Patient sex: M
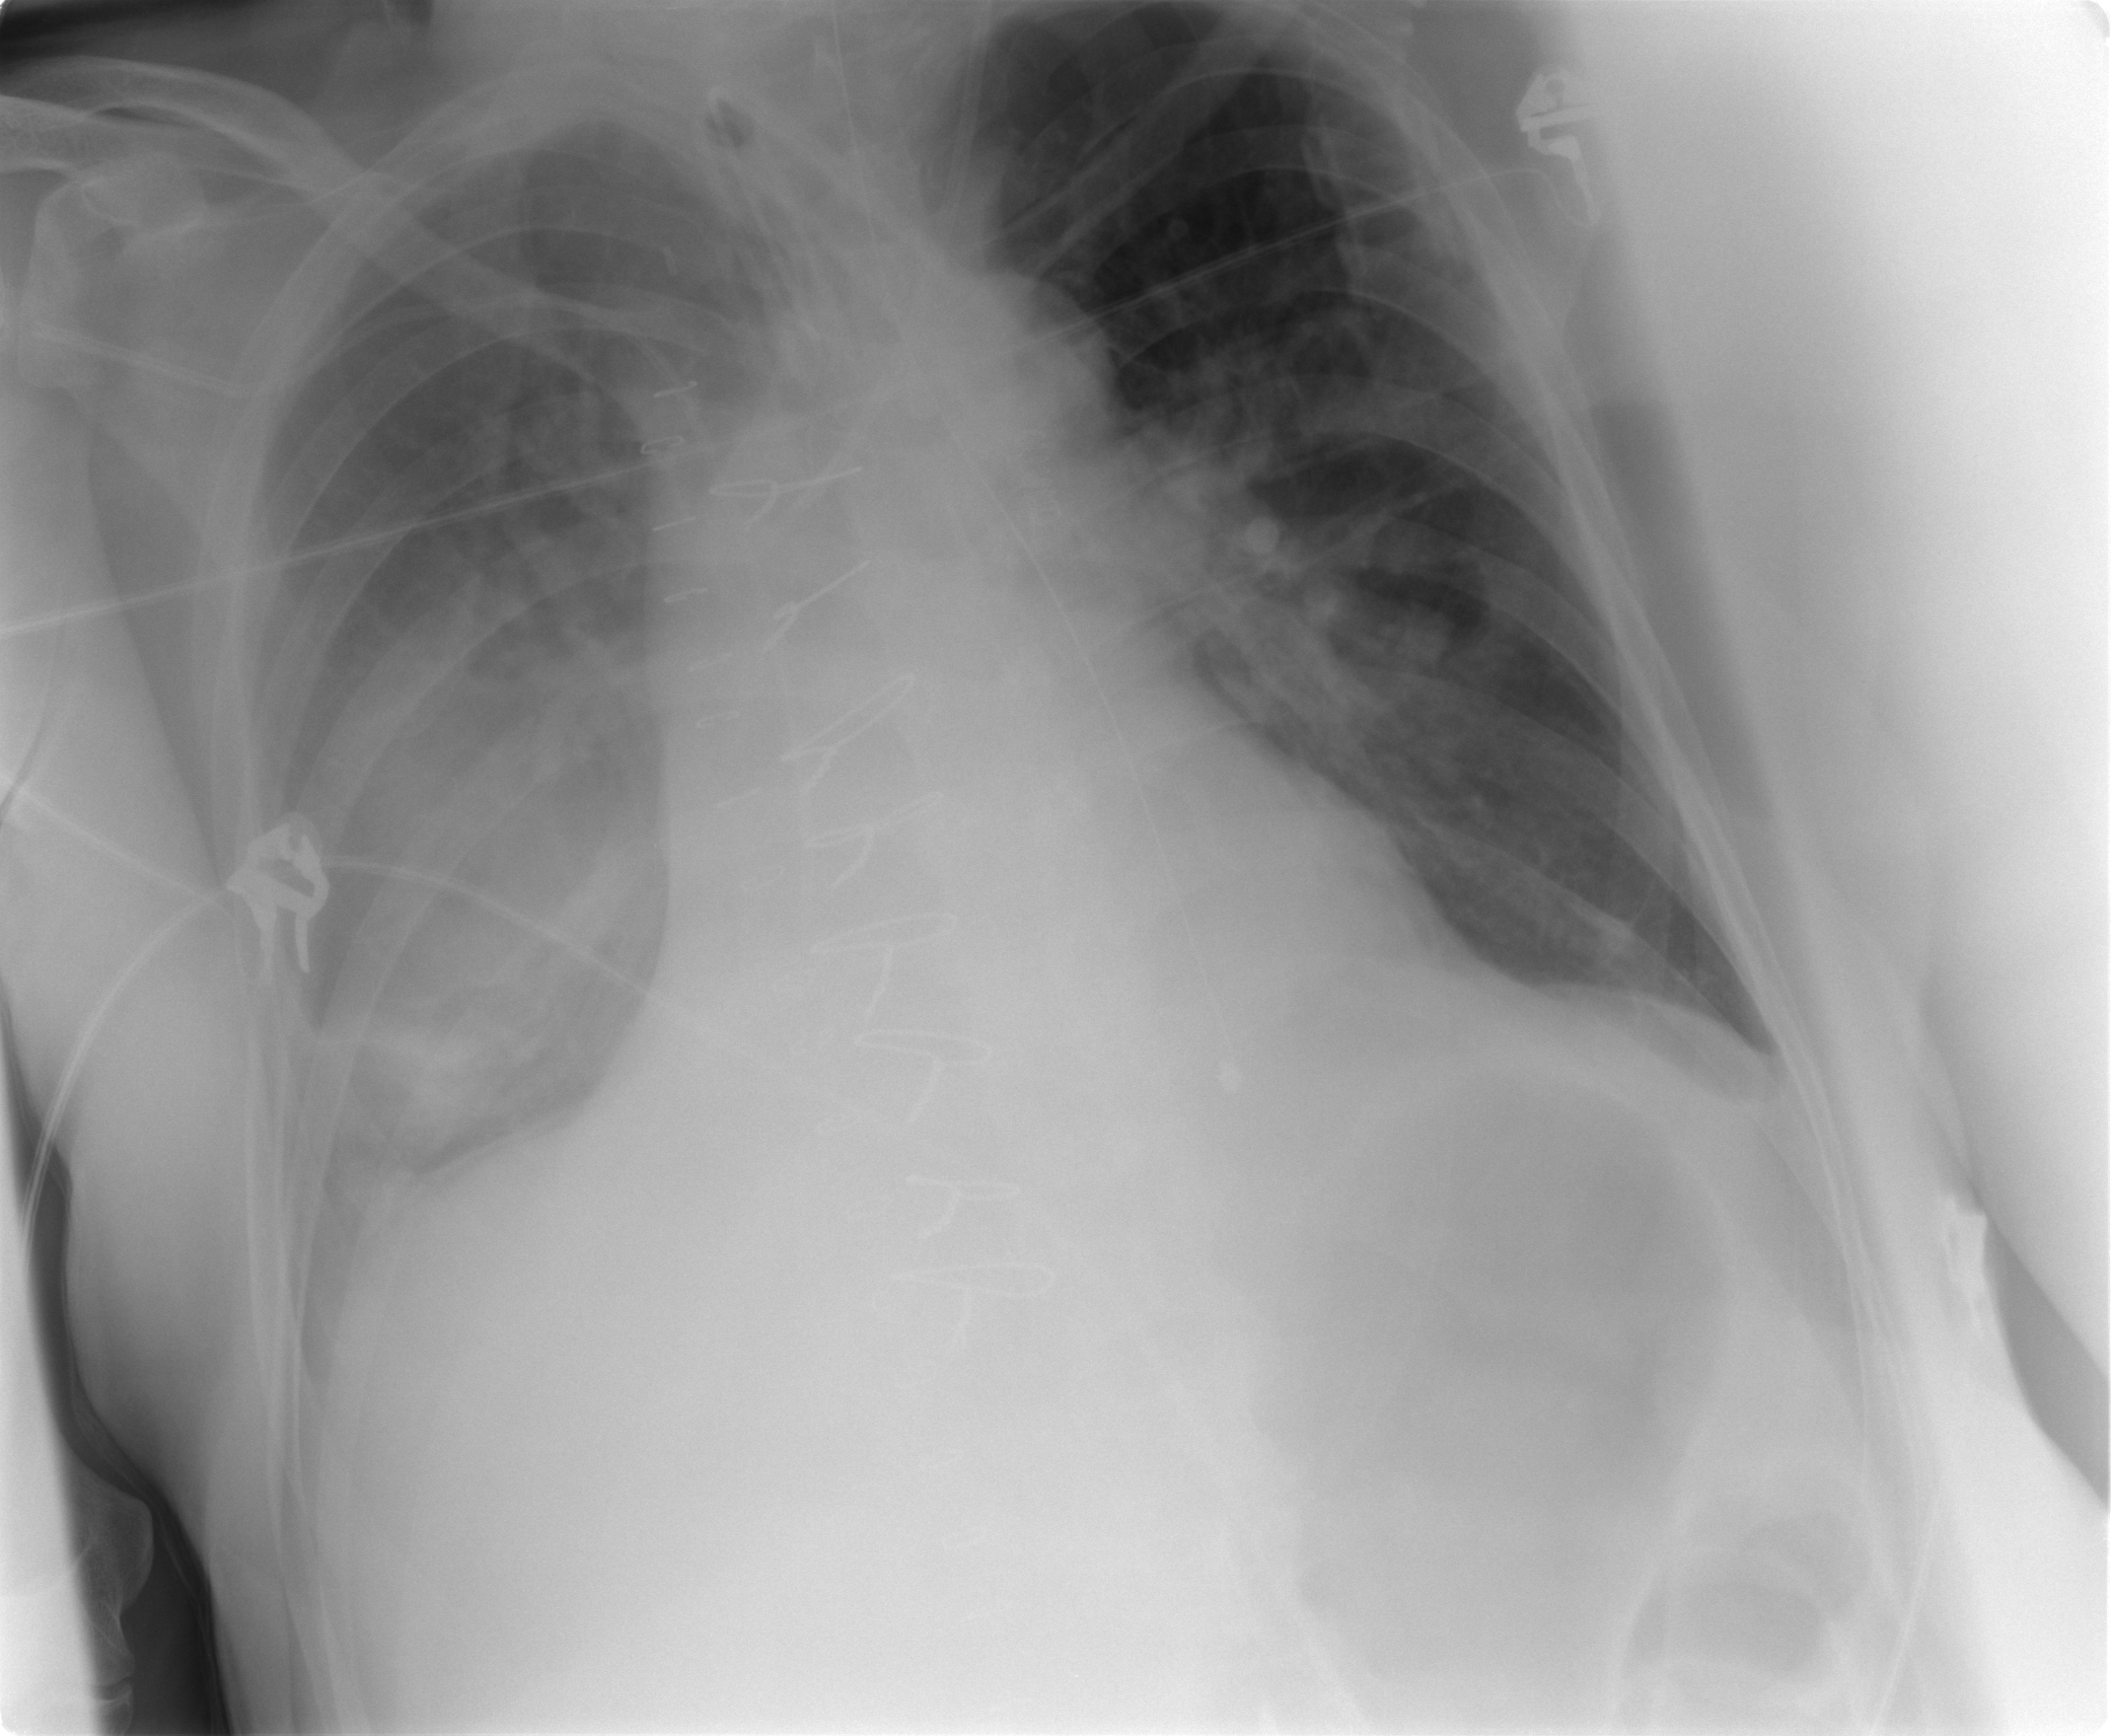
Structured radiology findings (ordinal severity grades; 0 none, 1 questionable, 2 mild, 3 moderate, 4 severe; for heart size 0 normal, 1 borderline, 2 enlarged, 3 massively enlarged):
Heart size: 1
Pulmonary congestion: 2
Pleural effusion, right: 2
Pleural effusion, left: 1
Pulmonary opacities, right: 2
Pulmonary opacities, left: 1
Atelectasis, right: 2
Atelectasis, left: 2